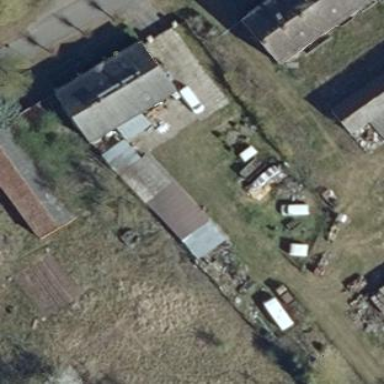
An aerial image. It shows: Shed building.